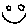
Label: smiley face